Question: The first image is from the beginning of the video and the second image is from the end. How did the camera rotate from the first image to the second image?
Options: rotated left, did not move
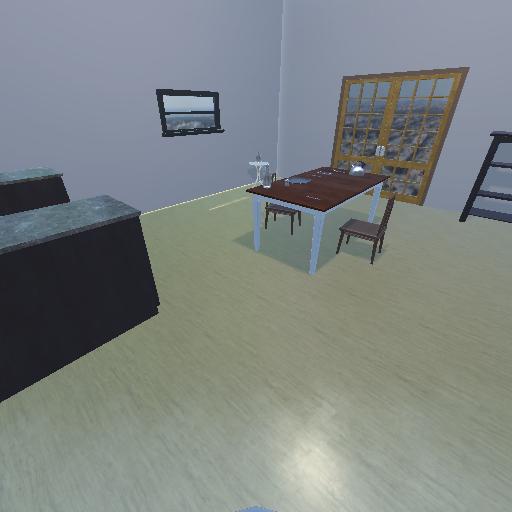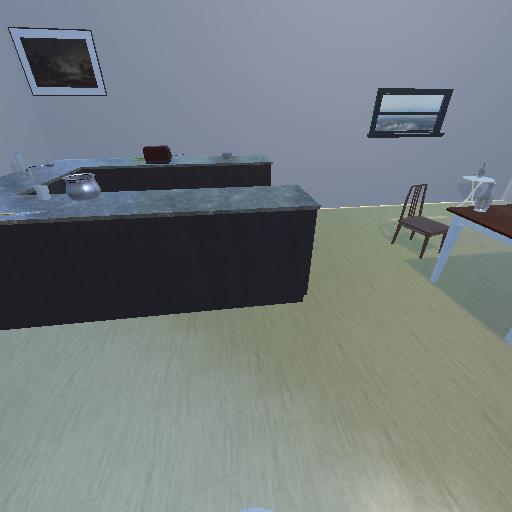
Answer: rotated left